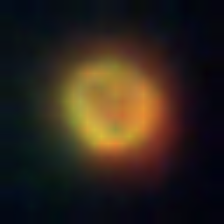
Taxon: NanoPlankton
Group: Other